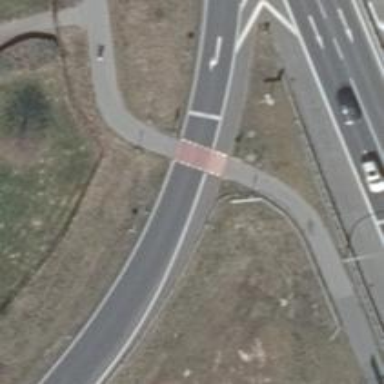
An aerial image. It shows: Traffic signals at road crossing.